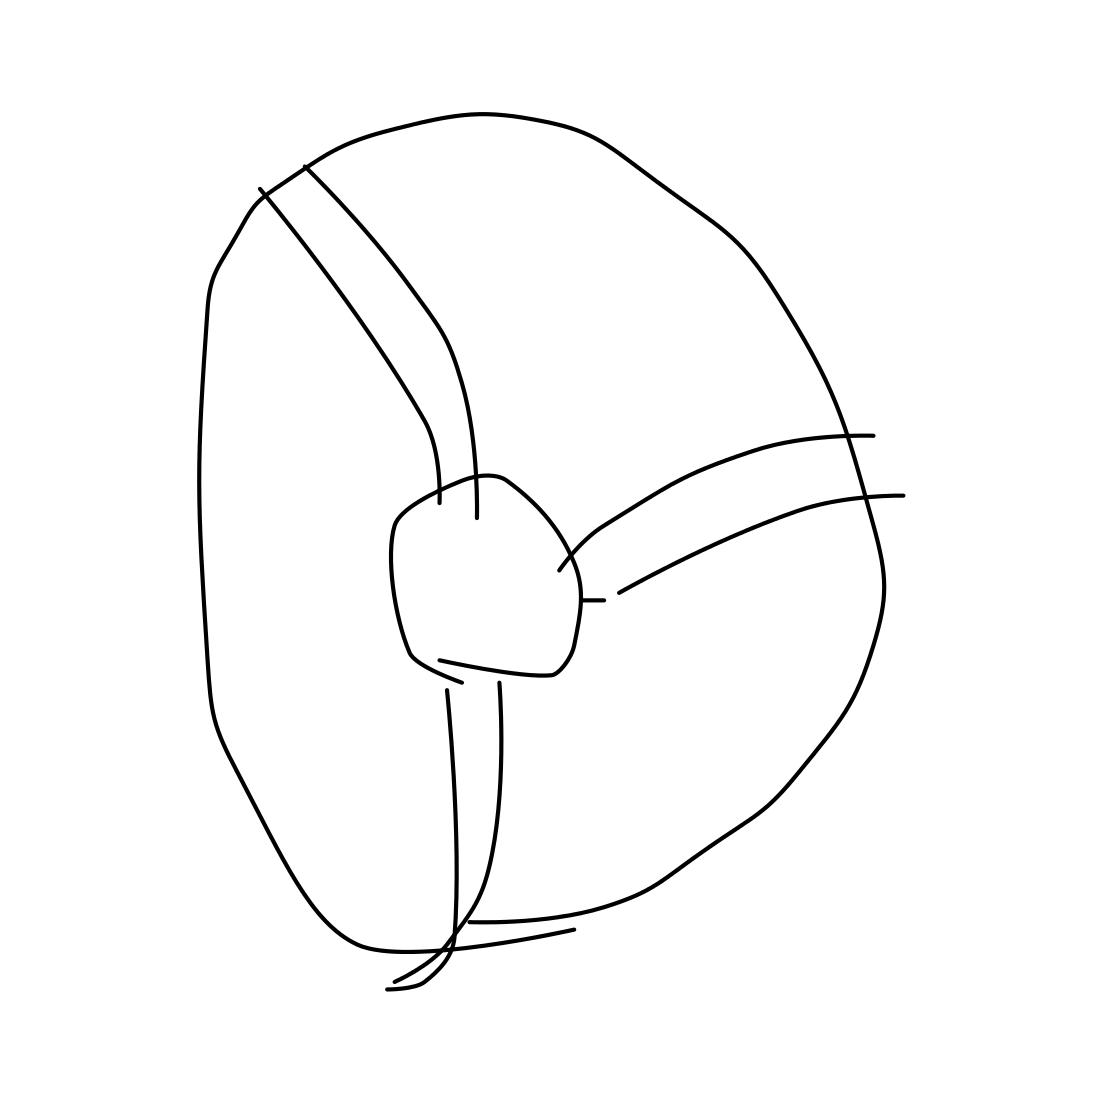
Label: tire